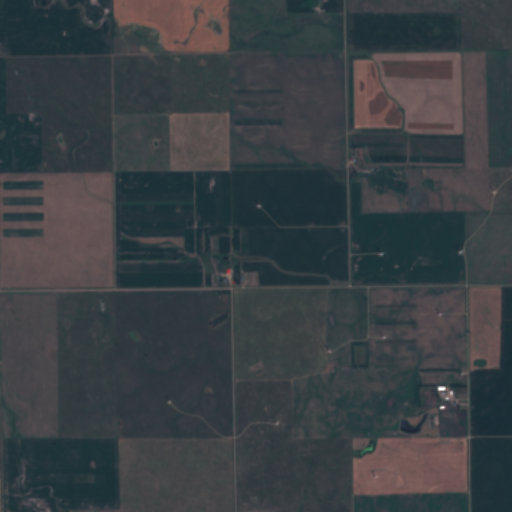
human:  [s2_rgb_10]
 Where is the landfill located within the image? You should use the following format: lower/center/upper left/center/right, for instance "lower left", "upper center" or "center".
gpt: There is no landfill in the image.